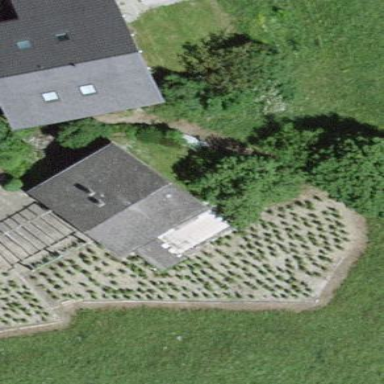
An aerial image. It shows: Simple and straightforward house.